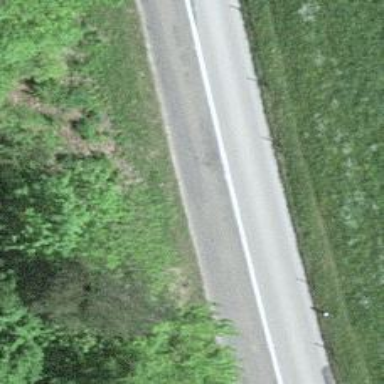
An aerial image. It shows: Secondary road with asphalt surface.